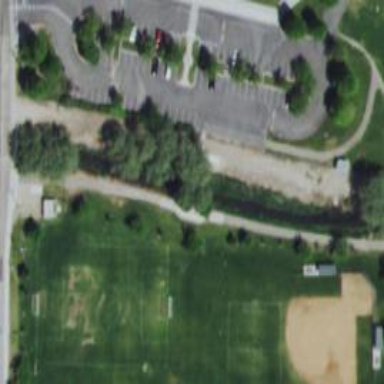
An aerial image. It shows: Disc golf hole.